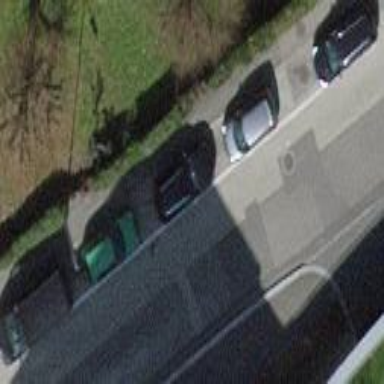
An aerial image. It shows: Parking lane designated for parking.